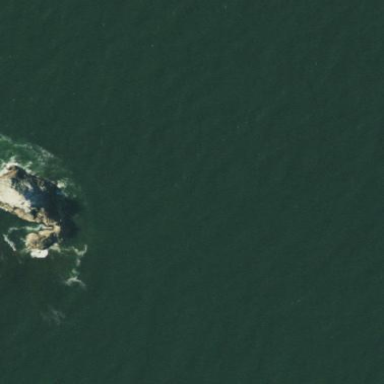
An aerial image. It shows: Natural rock reef.